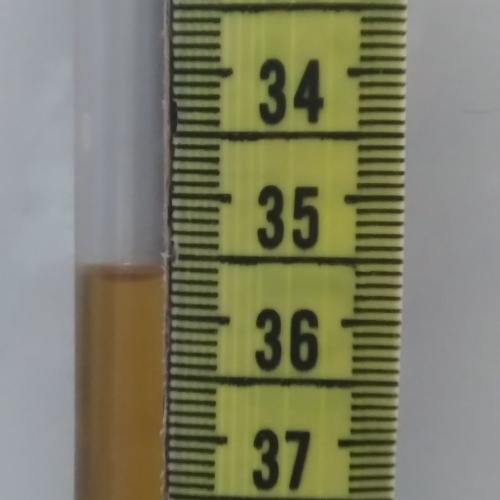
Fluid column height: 35.7 cm